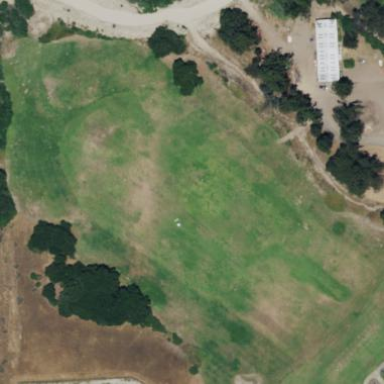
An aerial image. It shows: Grassy area designated for driving range golf.